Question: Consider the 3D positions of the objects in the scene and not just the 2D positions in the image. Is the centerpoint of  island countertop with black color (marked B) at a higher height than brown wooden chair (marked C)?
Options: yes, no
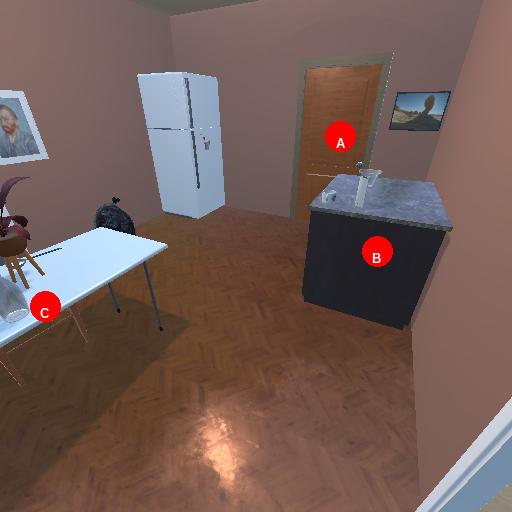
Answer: yes